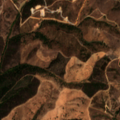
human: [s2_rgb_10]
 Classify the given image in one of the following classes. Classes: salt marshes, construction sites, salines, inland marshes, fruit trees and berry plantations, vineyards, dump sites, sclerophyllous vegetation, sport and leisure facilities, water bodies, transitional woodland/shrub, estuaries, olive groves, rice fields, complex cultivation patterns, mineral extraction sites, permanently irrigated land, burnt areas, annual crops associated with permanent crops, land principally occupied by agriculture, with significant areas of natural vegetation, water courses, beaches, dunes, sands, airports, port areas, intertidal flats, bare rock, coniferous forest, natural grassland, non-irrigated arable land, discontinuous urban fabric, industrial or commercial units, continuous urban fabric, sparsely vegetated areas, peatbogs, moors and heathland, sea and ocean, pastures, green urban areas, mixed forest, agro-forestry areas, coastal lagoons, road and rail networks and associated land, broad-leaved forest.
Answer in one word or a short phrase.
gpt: non-irrigated arable land, pastures, land principally occupied by agriculture, with significant areas of natural vegetation, agro-forestry areas, broad-leaved forest, transitional woodland/shrub